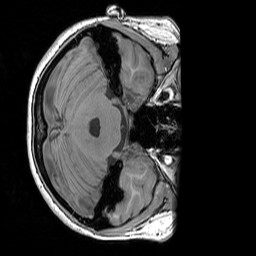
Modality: T1w
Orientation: axial
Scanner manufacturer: siemens
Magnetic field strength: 3 T
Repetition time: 1.83 s
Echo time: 0.00303 s